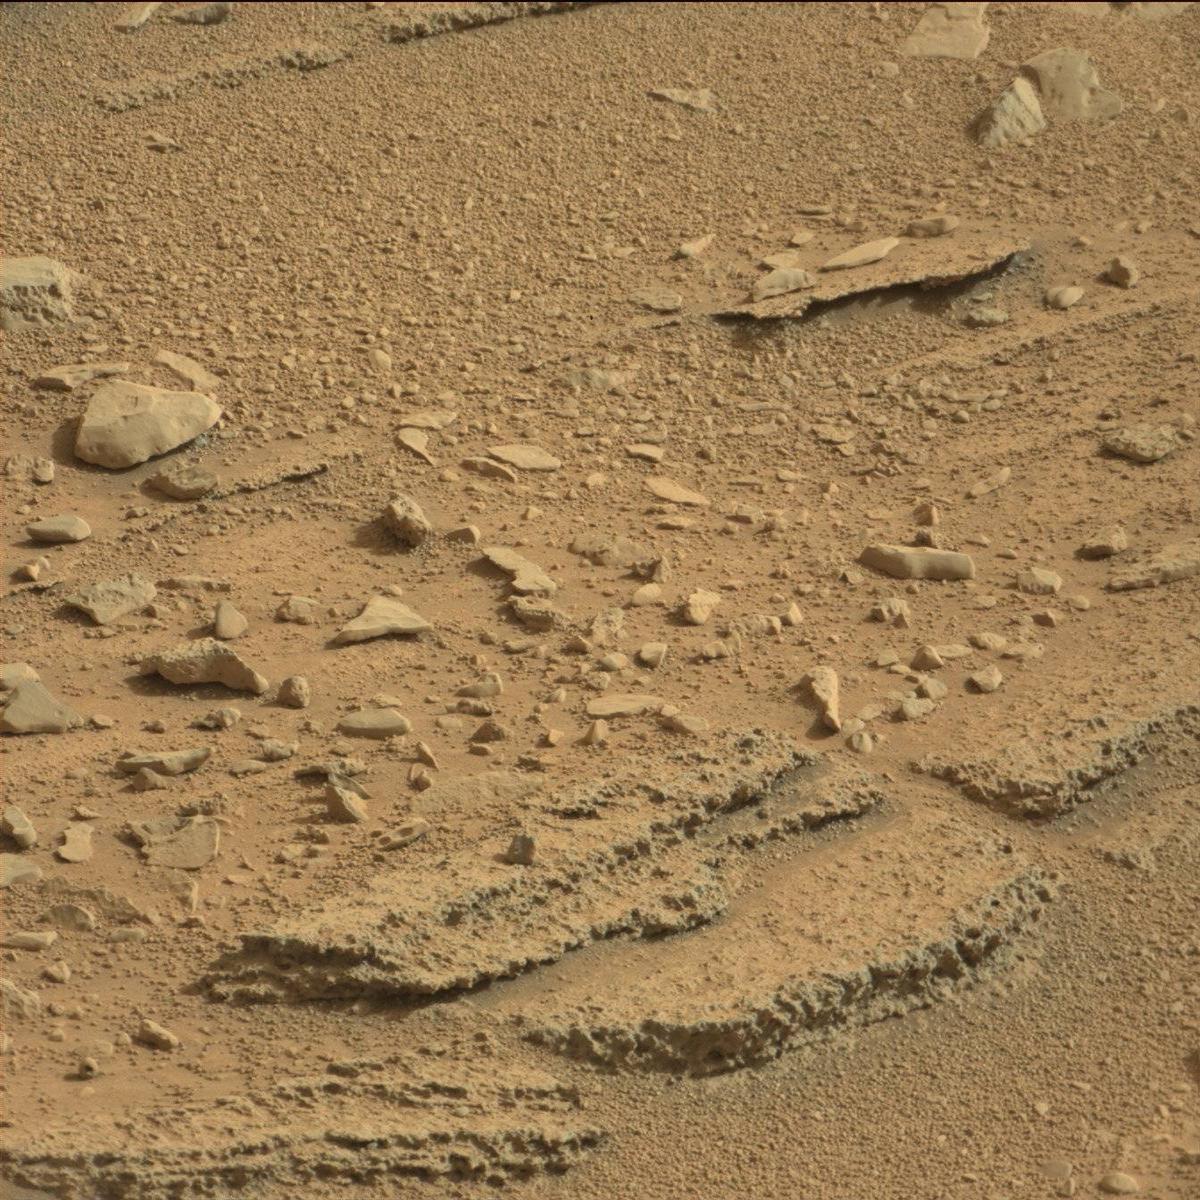
Terrain classes present: Bedrock, Rock, Sand / Soil